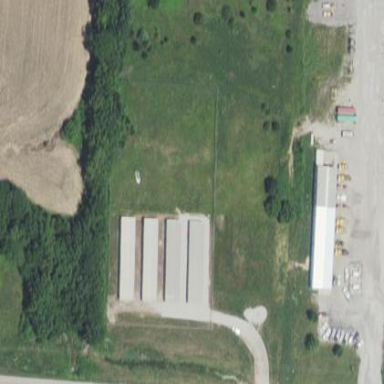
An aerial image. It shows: Garages with fence. The area is used for storage rental.